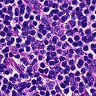
Metastatic tissue present: no